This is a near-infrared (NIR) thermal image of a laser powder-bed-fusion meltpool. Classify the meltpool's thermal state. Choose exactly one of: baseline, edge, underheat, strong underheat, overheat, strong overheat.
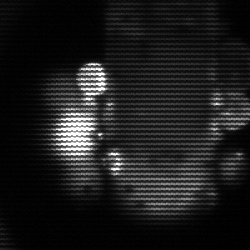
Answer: strong underheat